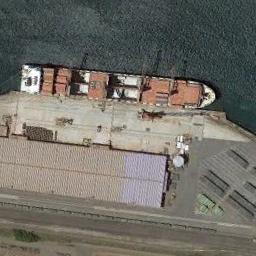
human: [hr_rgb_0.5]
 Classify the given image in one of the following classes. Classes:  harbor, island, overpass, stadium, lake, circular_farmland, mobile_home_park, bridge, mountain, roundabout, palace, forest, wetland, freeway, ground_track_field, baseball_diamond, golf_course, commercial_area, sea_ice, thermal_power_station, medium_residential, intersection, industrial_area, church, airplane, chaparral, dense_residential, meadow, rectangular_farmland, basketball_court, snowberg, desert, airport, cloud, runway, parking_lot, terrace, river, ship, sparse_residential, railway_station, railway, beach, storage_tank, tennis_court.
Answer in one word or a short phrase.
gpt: ship